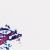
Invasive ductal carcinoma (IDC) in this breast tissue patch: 0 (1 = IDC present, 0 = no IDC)